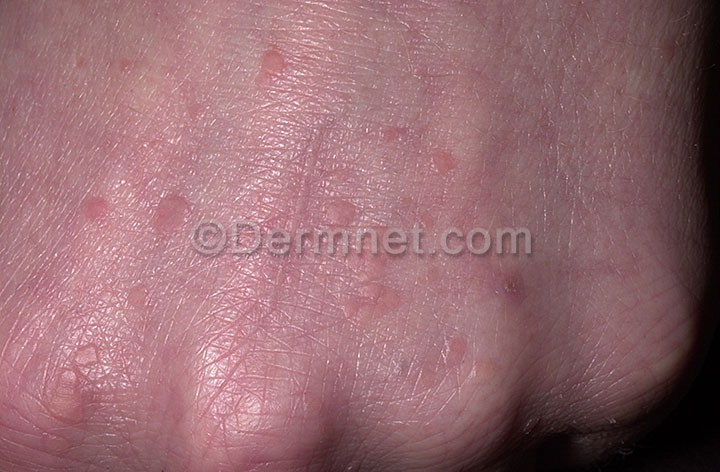
Disease: Warts Molluscum and other Viral Infections